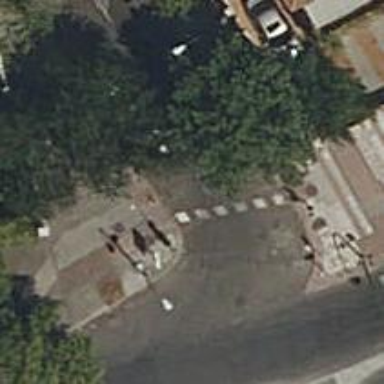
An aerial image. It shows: Road with traffic signals and zebra crossing with traffic signals.